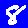
Digit: 8